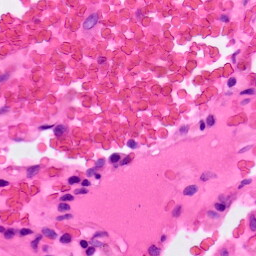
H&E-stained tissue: Lung